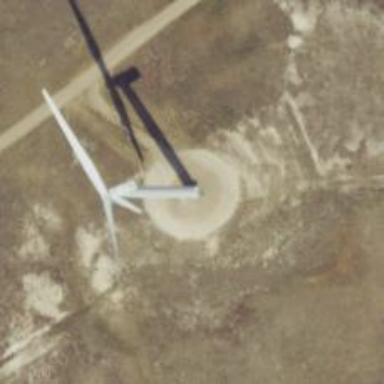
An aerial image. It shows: Wind generator powered by wind turbine.